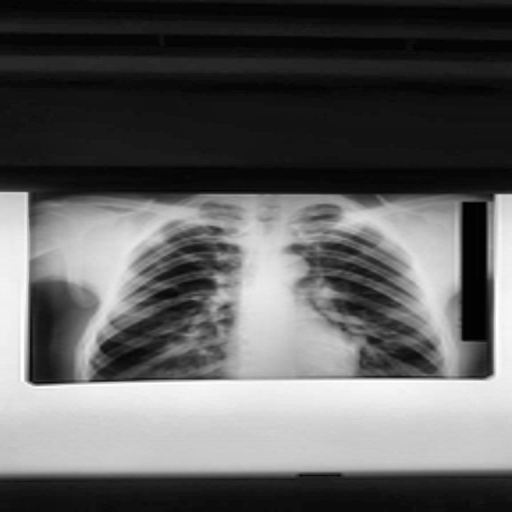
Finding: TUBERCULOSIS